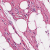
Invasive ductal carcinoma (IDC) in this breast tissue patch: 0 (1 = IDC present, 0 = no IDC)